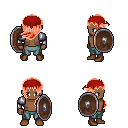
a pixel art fantasy rpg character, male body template, human, dark skin, steel arm armor, teal pants, red left-swept hairstyle, red bandana, brown shoes, shield, four views (front, back, left, right), 2x2 character sprite sheet, small pixel art, hard edges, no anti-aliasing